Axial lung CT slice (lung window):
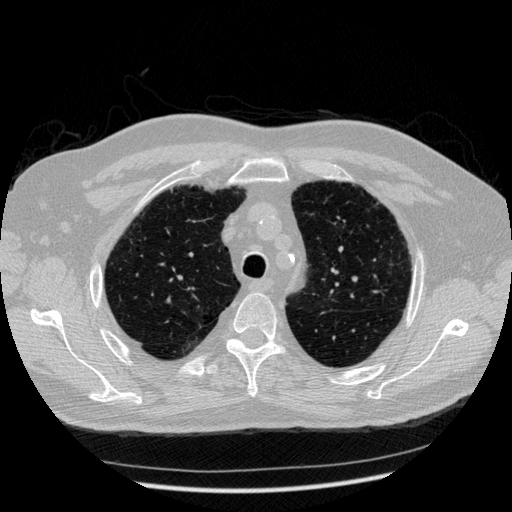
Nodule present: no